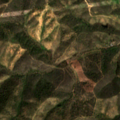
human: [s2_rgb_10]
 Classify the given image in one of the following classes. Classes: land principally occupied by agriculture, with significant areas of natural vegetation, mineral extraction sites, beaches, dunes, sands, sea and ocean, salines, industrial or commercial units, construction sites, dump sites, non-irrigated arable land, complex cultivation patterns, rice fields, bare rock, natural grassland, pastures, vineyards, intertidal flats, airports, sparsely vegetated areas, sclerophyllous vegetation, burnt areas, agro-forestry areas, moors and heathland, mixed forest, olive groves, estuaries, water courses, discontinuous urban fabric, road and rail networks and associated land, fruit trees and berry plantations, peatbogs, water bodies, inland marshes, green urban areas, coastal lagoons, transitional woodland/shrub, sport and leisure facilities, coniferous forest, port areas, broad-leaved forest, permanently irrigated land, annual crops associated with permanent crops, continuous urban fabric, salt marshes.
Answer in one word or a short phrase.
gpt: land principally occupied by agriculture, with significant areas of natural vegetation, broad-leaved forest, sclerophyllous vegetation, transitional woodland/shrub